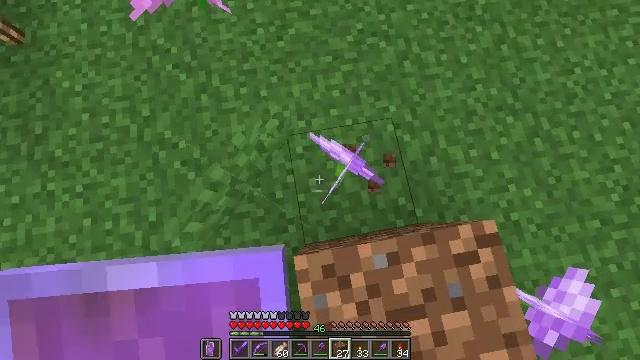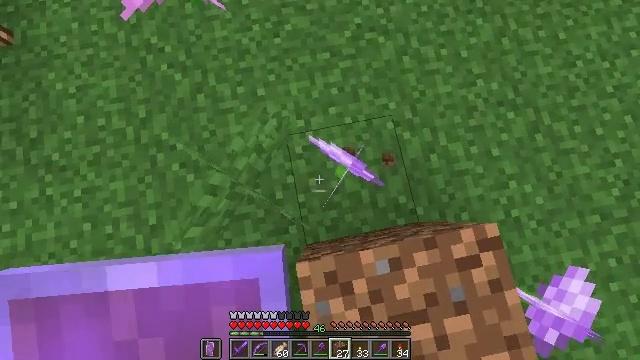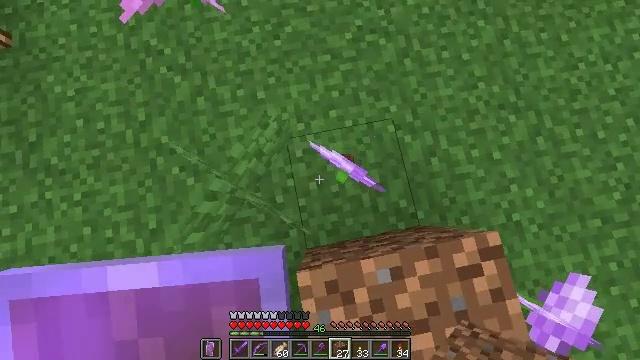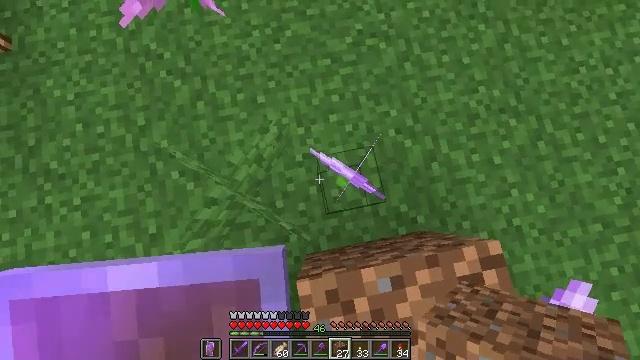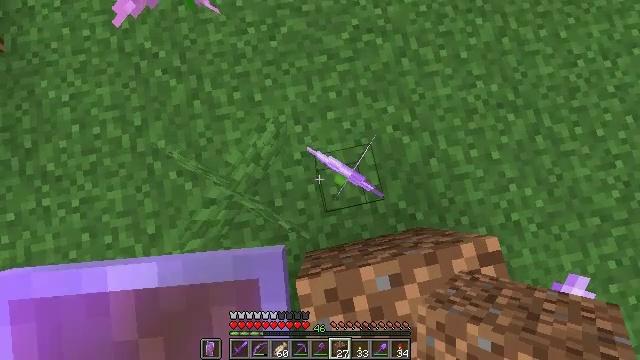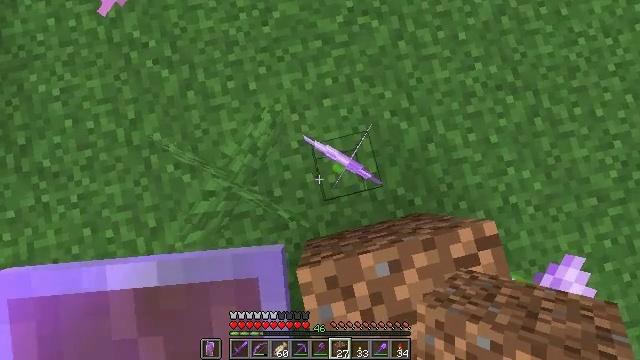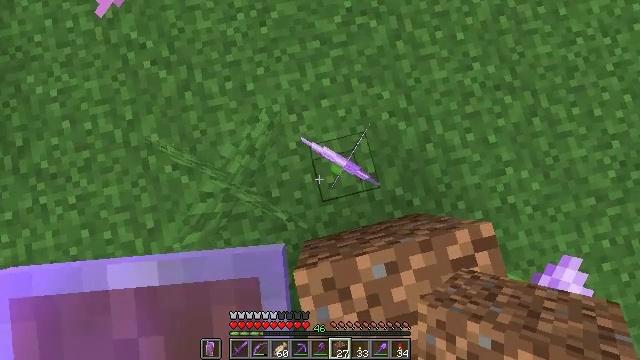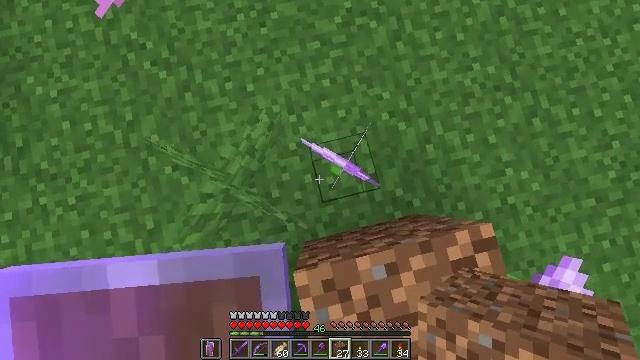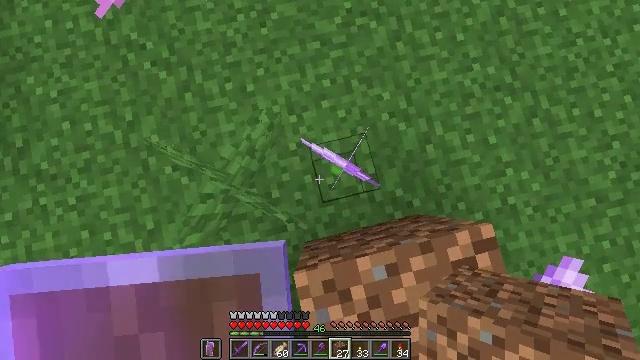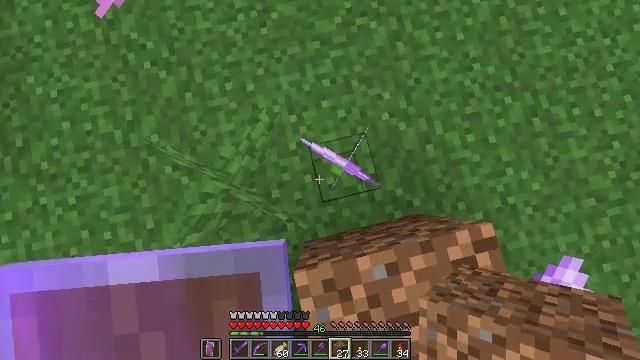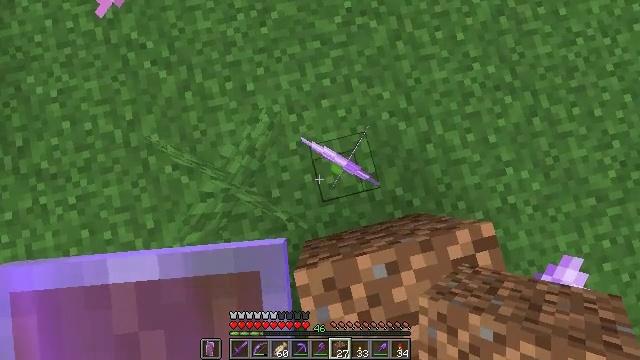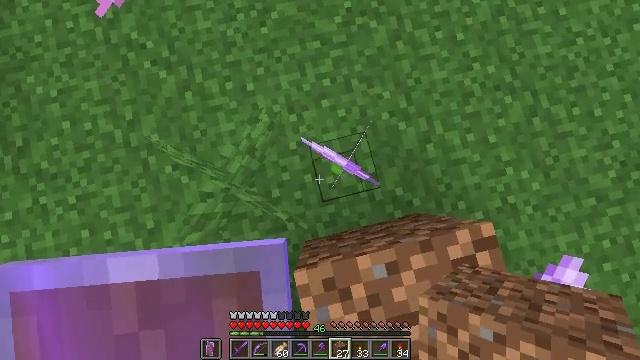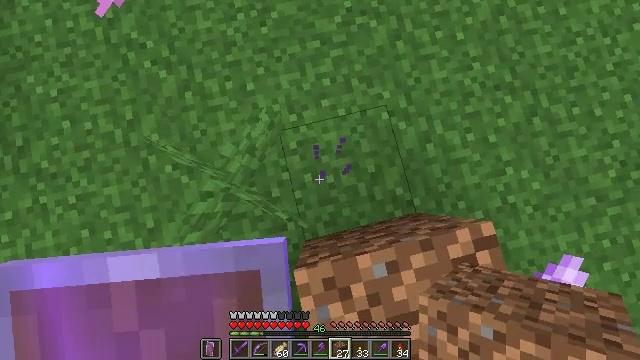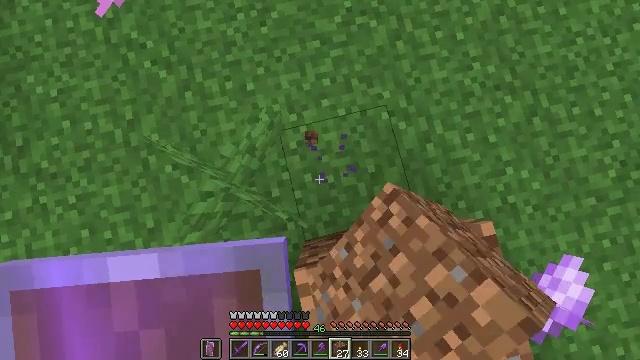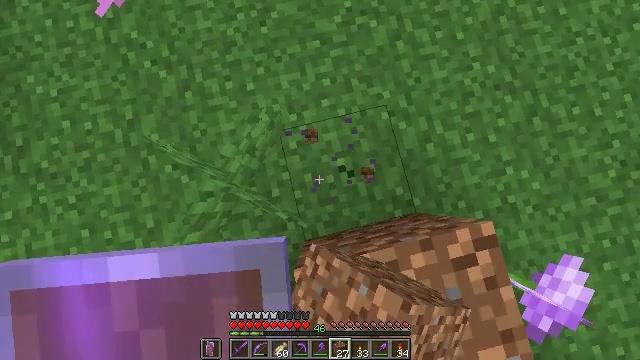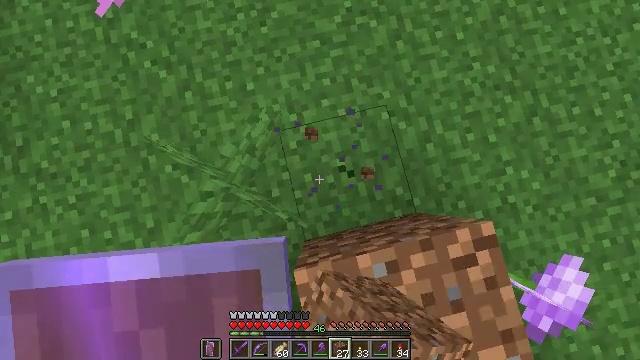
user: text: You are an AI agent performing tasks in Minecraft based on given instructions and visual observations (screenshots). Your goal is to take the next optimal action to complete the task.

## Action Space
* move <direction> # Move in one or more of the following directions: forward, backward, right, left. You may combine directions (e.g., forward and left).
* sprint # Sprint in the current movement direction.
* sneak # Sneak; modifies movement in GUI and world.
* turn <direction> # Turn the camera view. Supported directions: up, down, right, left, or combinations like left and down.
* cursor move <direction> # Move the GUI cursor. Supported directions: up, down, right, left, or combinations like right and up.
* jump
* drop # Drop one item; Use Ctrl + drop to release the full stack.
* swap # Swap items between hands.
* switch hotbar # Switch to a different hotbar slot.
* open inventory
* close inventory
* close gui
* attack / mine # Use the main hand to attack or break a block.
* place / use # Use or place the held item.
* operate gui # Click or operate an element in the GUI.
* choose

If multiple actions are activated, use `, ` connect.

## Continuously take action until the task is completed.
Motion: motion action
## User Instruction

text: Obtain allium by mining it.
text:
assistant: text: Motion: move forward, sneak, turn right and down, use / place
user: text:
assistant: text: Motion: move forward, sneak, use / place
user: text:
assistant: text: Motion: move forward, sneak, use / place
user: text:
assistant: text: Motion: move forward, sneak
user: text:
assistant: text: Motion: move forward, sneak, turn right and down
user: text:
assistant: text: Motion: sneak
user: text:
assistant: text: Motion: sneak
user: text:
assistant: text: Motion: sneak
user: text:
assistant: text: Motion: sneak
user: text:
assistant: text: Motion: sneak
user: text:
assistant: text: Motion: sneak
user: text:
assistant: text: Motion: sneak, attack / mine
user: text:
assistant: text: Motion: sneak, attack / mine
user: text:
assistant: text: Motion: sneak, attack / mine
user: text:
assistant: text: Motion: sneak
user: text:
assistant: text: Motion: sneak, use / place
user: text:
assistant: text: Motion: sneak, use / place